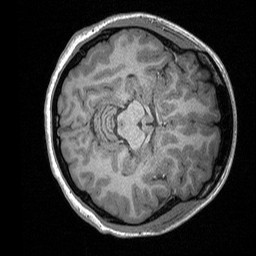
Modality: T1w
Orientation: axial
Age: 19
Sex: female
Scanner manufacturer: siemens
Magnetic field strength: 3 T
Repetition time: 1.64 s
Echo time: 0.00234 s